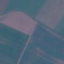
Land use / land cover class: AnnualCrop